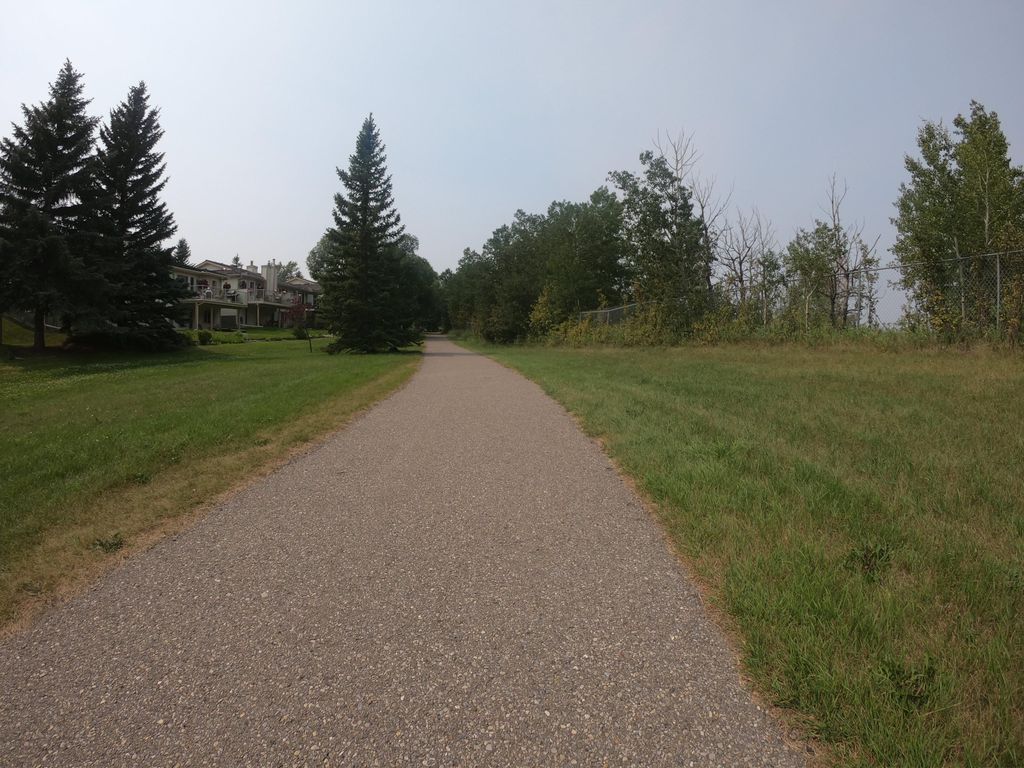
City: calgary